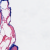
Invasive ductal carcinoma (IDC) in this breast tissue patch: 0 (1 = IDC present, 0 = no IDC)